Question: I'm having an odd error with a website I'm designing where the mobile version/size has tables getting progressively smaller. I've checked and it's not an issue of tags being unclosed or malformed html; the code validates in html5. I don't get this error in the desktop or tablet versions, but when the media queries for the mobile version are applied, it shrinks.
I'm sorry, this is probably a really complicated question!
Here's the code:
'''
<table id="general"><tr>
<td class="cell-small"><h2>General Dermatology</h2><p>CanopyMD is a trusted, respected medical provider of treatments for diseases of the skin, hair, and nails.</p></td>
<td class="cell-big"><img src="general.jpg" class="right-img" alt="General Dermatology CanopyMD" /></td>
</tr></table>
<table id="cosmetic"><tr>
<td class="cell-big"><img src="cosmetic.jpg" class="left-img" alt="Cosmetic Dermatology CanopyMD"/></td>
<td class="cell-small"><h2>Cosmetic Dermatology</h2><p>Patients of our cosmetic services understand our sense of professionalism and responsibility.</p><p><a href="/cosmetic">View Our Services</a></p></td>
</tr></table>
<table id="about"><tr>
<td class="cell-small"><h2>About Us</h2><p>We have been serving the community for over a decade.</p><p><a href="/about/our-staff.html">Our Staff</a></p><p><a href="/about/our-office.html">Our Offices</a></p></td>
<td class="cell-big"><img src="about.jpg" class="right-img" alt="Our Office CanopyMD" /></td>
</tr></table>
<table id="contact"><tr>
<td class="cell-big"><img src="contact.jpg" class="left-img" alt="Live Chat CanopyMD" /></td>
<td class="cell-small"><h2>Contact Us/Live Chat</h2><p><a href="/contact.php">Make an Appointment</a></p><p><a href="/ask-a-nurse.php">Ask A Nurse</a></p></td>
</tr></table>
<table id="resources"><tr>
<td class="cell-small"><h2>Patient Resources</h2>
<form name="PrePage" method="post" action="https://Simplecheckout.authorize.net/payment/CatalogPayment.aspx"><input type="hidden" name="LinkId" value="3bd29747-6b29-43c1-897c-77ec8b3a1d76" /><p><a href="#" onclick="PrePage.submit();">Make a Payment</a></p></form>
<p><a href="/resources/patient-forms.php">Patient Forms</a></p><p><a href="https://hartsoughdermatology.nextechweb.com/patient" target="_blank">Patient Portal</a></p></td>
<td class="cell-big"><img src="resources.jpg" class="right-img" alt="Patient Resources CanopyMD" /></td>
</tr></table>
'''
and here's the applicable css:
'''
.cell-big {
width: 58%;
border: none;
padding: 0;
line-height: 0;
}
.cell-big:nth-child(even) {
text-align: right;
}
.cell-big img {
max-width: 100%;
width: 100%;
}
@media all and (max-width: 689px) {
h2 { margin-bottom: 4%; }
h2::after { display: none; }
.cell-small a {
margin-left: 12.5%;
width: 75%;
}
body { background-image: none; }
table { width: 100%; }
.cell-big { display: none; }
.cell-small {
width: 100%;
padding: 4% 0 13% 0;
}
#header { margin-bottom: 0; }
#tree { display: none; }
#black { display: none; }
.thirds { display: none; }
#logo {
max-width: 70%;
width: 70%;
margin-left: 15%;
margin-top: 7%;
}
#iconholder {
width: 68%;
padding-top: 4%;
}
.cell-small::before {
content: "";
display: block;
width: 100%;
background-size: cover;
background-position: center;
height: 175px;
}
#general .cell-small::before { background-image: url("general.jpg"); }
#cosmetic .cell-small::before { background-image: url("cosmetic.jpg"); }
#about .cell-small::before { background-image: url("about.jpg"); }
#contact .cell-small::before { background-image: url("contact.jpg"); }
#resources .cell-small::before { background-image: url("resources.jpg");
}
}
'''
Here's a screenshot of the full page; that's how it displays in Chrome, Firefox, and IE:

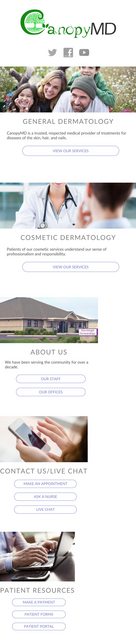
Answer: On the table tags, don't use display: block; because it already has a display: table; that it uses to format it correctly.